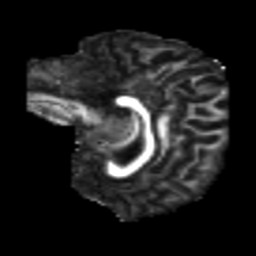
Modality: FA
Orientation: sagittal
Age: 24
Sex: male
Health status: healthy
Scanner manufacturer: philips
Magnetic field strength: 3 T
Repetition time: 10.379 s
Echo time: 0.0712 s